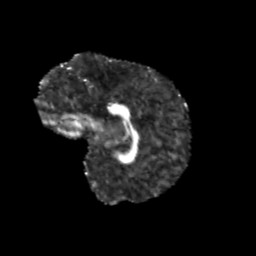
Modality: FA
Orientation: sagittal
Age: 10
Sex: female
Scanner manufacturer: siemens
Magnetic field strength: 3 T
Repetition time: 3.8 s
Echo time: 0.07 s